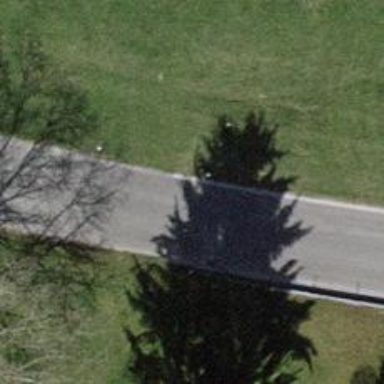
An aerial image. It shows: Unclassified road with asphalt surface.